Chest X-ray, PA view. Patient: 69 years old, sex M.
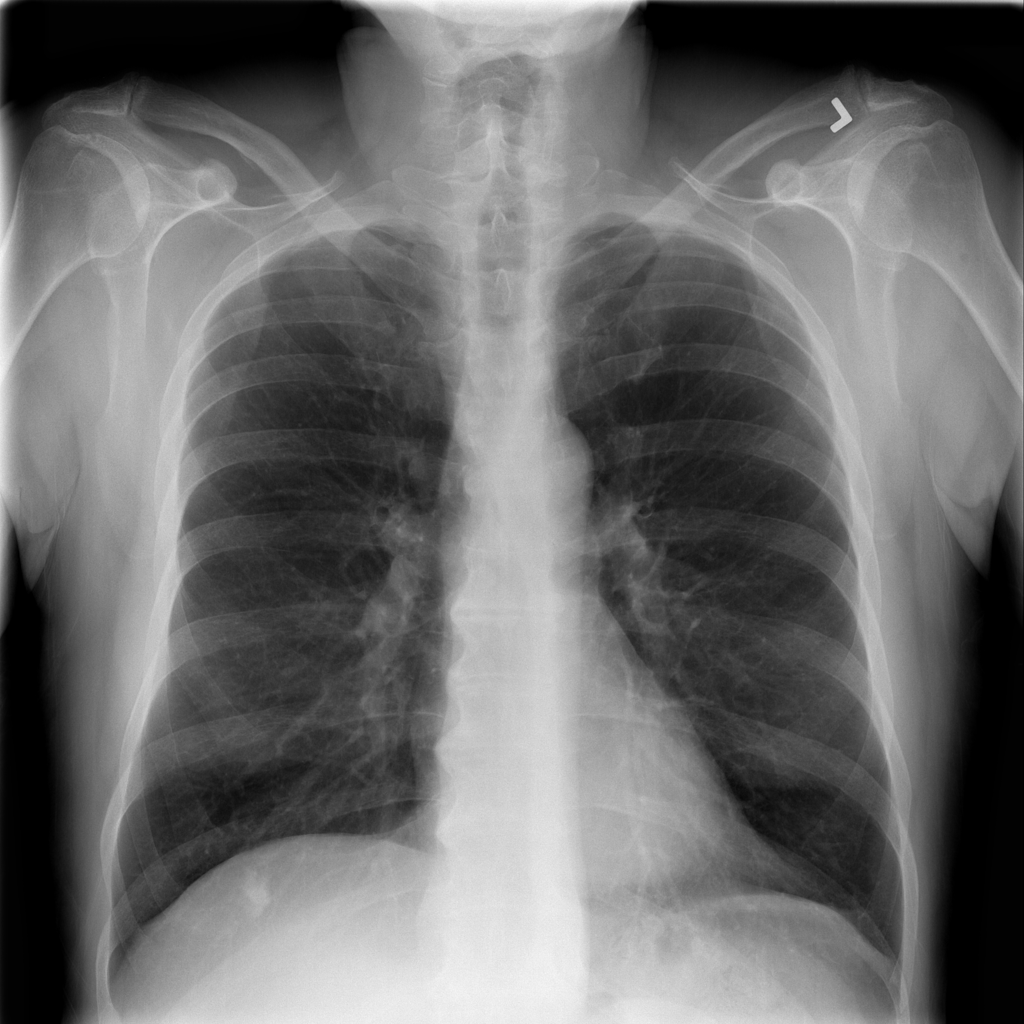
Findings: Nodule